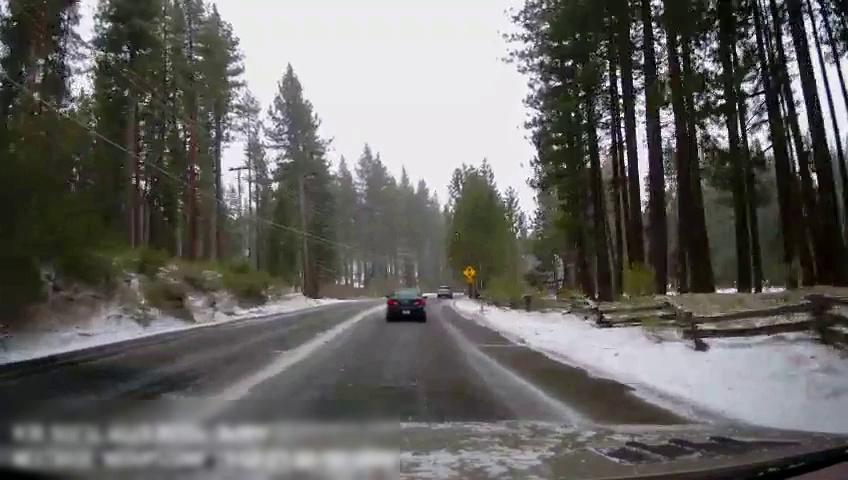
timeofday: Day
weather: Snowy
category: Drivable Space
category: Vehicles | SUV
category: Vehicles | Car
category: Lanes | Opposite Lane
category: Lanes | Opposite Lane
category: Lanes | Opposite Lane
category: Lanes | Current Lane
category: Traffic | Signs